Question: Hi all I'm trying to write a XML code that will allow me to obtain something similar to this:

The relative layout with buttons is a menu with 3 buttons, the problem is that right now the green ListView goes under the buttons (to the bottom of the screen), this is my code:
'''
<?xml version="1.0" encoding="utf-8"?>
<RelativeLayout
android:id="@+id/widget30"
android:layout_width="fill_parent"
android:layout_height="fill_parent"
xmlns:android="http://schemas.android.com/apk/res/android"
android:background="@drawable/backgroundapp">
<ImageView
android:id="@+id/iv_logo"
android:src="@drawable/logo_big"
android:layout_width="fill_parent"
android:layout_height="wrap_content"
android:layout_marginRight="10dp"
android:layout_marginLeft="10dp"
android:layout_alignParentTop="true"
android:layout_centerHorizontal="true">
</ImageView>
<LinearLayout
android:id="@+id/ll"
android:layout_width="fill_parent"
android:layout_height="fill_parent"
android:orientation="vertical"
android:layout_below="@+id/iv_logo"
android:layout_centerHorizontal="true">
<ListView
android:id="@+id/lv_events"
android:textSize="18dp"
android:cacheColorHint="#<PHONE>"
android:layout_width="fill_parent"
android:layout_height="wrap_content"
android:layout_below="@+id/rel1"
android:layout_centerHorizontal="true">
</ListView>
</LinearLayout>
<RelativeLayout
android:id="@+id/rel_top"
android:layout_width="fill_parent"
android:layout_height="55dp"
android:background="#ff000000"
android:layout_alignParentBottom="true"
android:layout_centerHorizontal="true">
<Button
android:id="@+id/camera"
android:layout_width="100dp"
android:layout_height="wrap_content"
android:text="CAMERA"
android:layout_alignParentBottom="true"
android:layout_alignParentRight="true">
</Button>
<Button
android:id="@+id/bluetooth_connect"
android:layout_width="100dp"
android:layout_height="wrap_content"
android:text="CONNECT"
android:layout_alignParentBottom="true"
android:layout_centerHorizontal="true">
</Button>
<Button
android:id="@+id/settings"
android:layout_width="100dp"
android:layout_height="wrap_content"
android:text="SETTINGS"
android:layout_alignParentBottom="true"
android:layout_alignParentLeft="true">
</Button>
</RelativeLayout>
</RelativeLayout>
'''
Thanks!
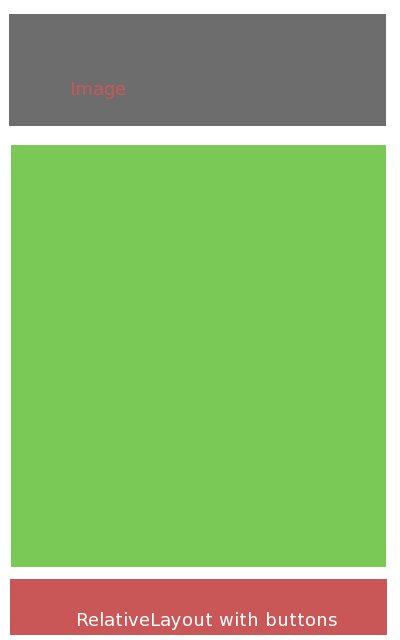
Answer: I solved the problem inserting a transparent ImageView under the buttons:
'''
<ImageView
android:id="@+id/place_holder"
android:src="@drawable/place_holder_transparent_55"
android:layout_width="wrap_content"
android:layout_height="wrap_content"
android:layout_marginTop="55dp"
android:layout_alignParentBottom="true"
android:layout_centerHorizontal="true">
</ImageView>
'''
Thank you guys any way :)